Field crop: maize
Growth stage: 2
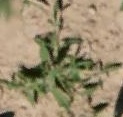
Species: atriplex